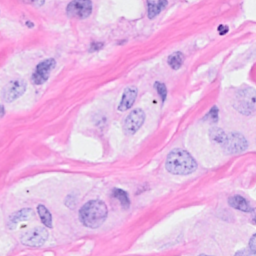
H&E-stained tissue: Breast